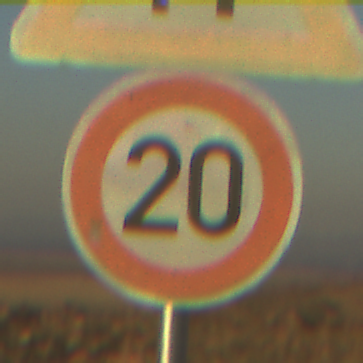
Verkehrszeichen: Geschwindigkeit20
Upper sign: VerengteFahrbahn
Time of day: SunriseSunset
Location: Outdoor (Nature)
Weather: Clear
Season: NotSpecified
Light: Natural